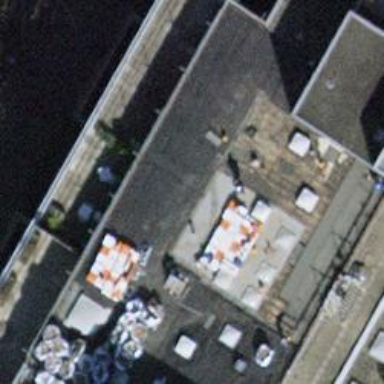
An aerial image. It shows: Hardware shop.